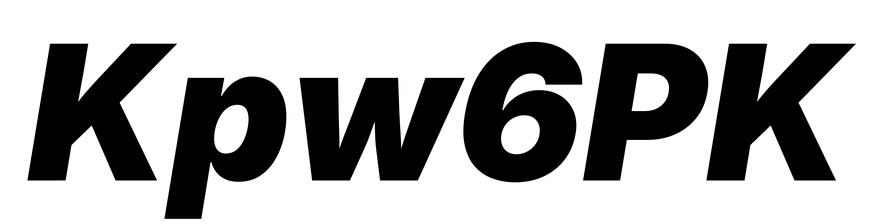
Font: Inter-Italic_Black_Italic